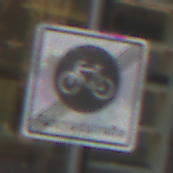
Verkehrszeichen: EndeFahrradstrasse
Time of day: Midday
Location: Outdoor (Urban)
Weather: Overcast
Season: NotSpecified
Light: Natural